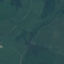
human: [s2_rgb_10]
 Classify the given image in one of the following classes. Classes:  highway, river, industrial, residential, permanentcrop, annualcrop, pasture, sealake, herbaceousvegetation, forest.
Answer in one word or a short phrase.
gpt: Pasture